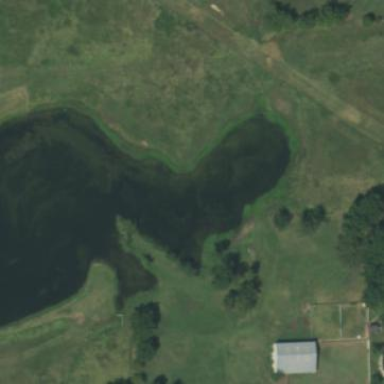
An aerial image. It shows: Pond surrounded by natural water.